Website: crate-barrel
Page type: stored-credit-cards
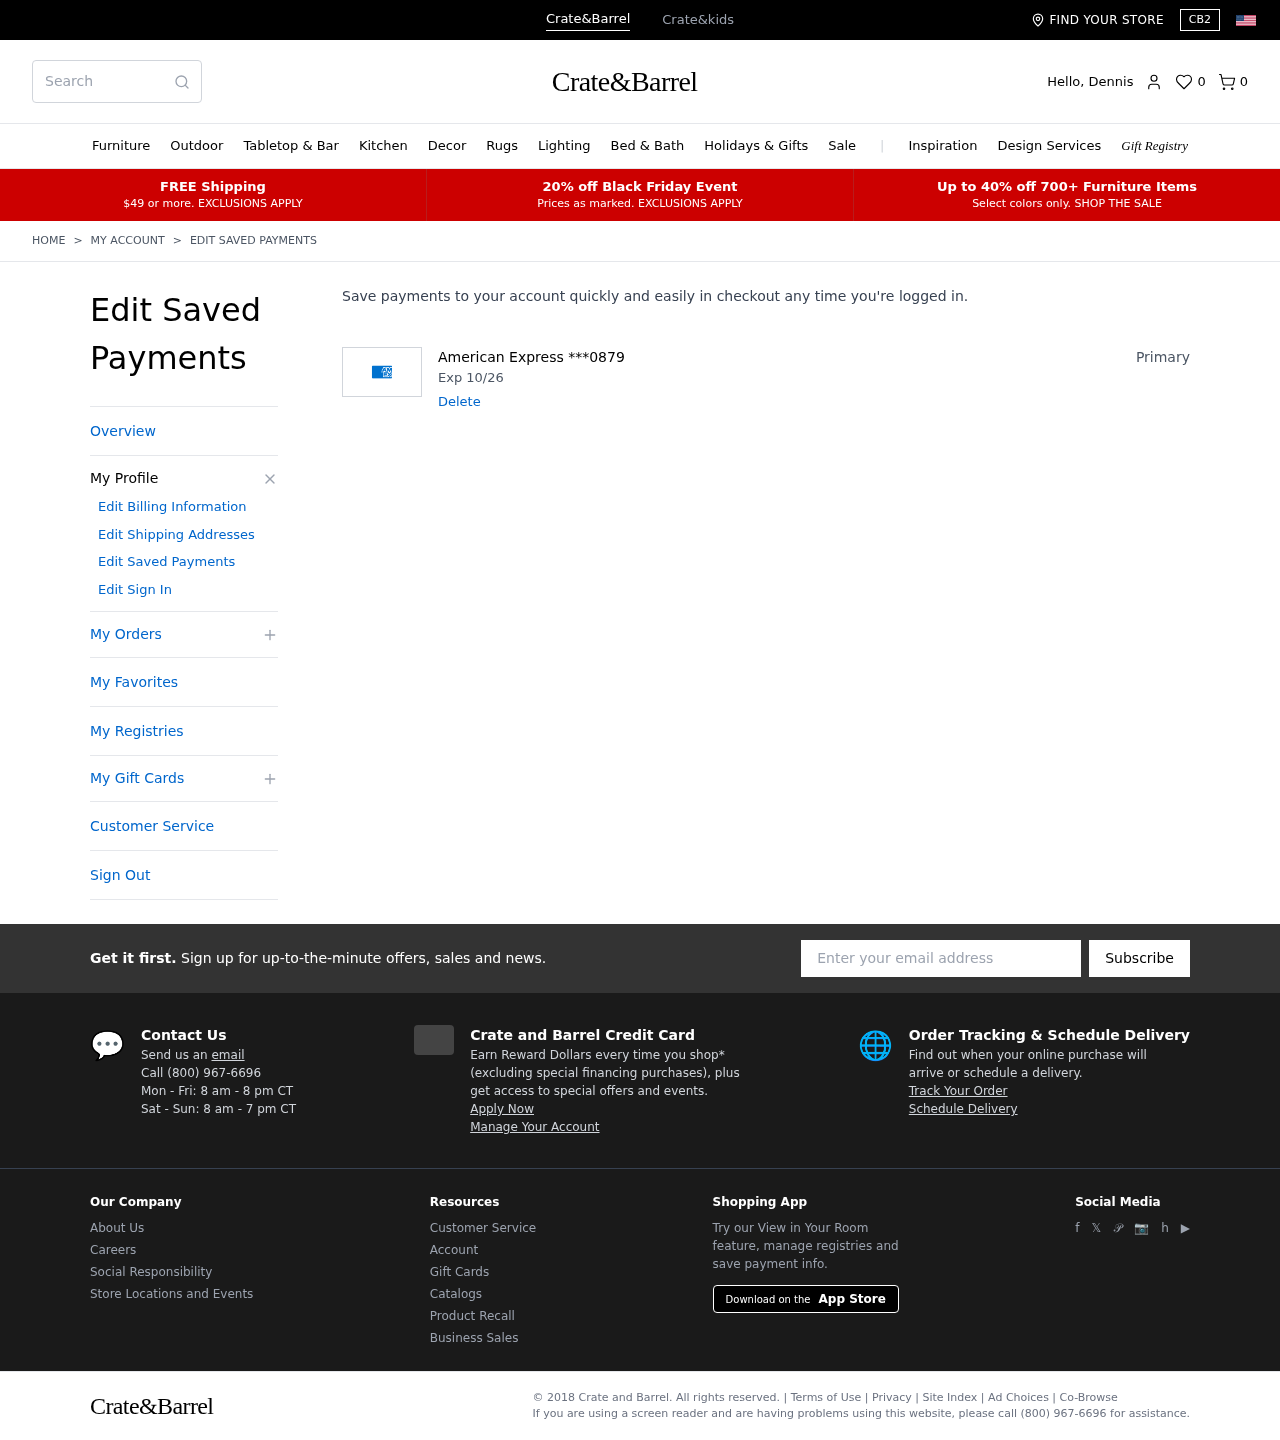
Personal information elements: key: PII_CARD_EXPIRY
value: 10/26
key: PII_CARD_LAST4
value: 0879
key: PII_CARD_TYPE
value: American Express
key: PII_FIRSTNAME
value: Dennis
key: PII_EMAIL
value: dennis.smith@yahoo.com
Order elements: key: ORDER_NUM_ITEMS
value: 0
Search elements: key: HEADER_SEARCH
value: Search
Other elements: key: FAVORITES_COUNT
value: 0